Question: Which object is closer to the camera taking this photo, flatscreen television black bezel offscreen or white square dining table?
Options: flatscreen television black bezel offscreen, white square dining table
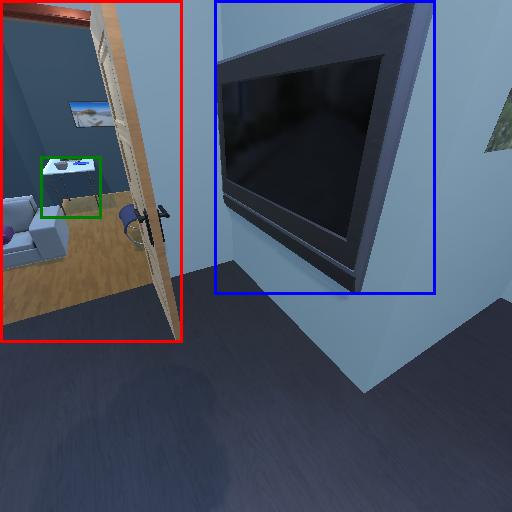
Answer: flatscreen television black bezel offscreen